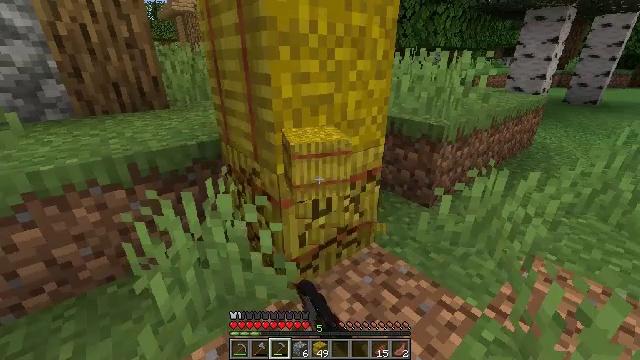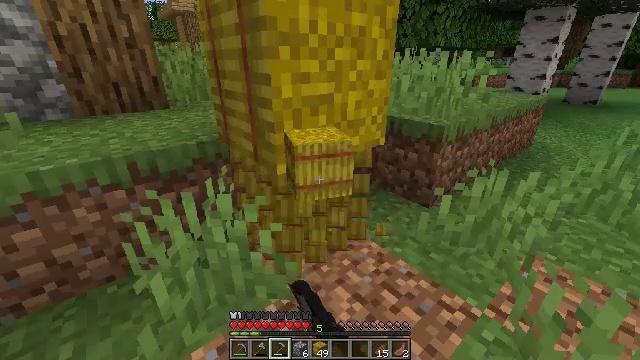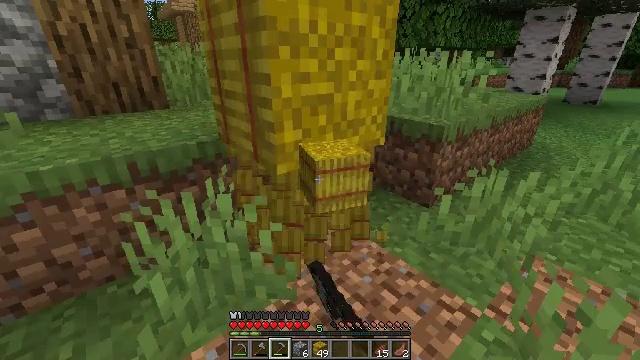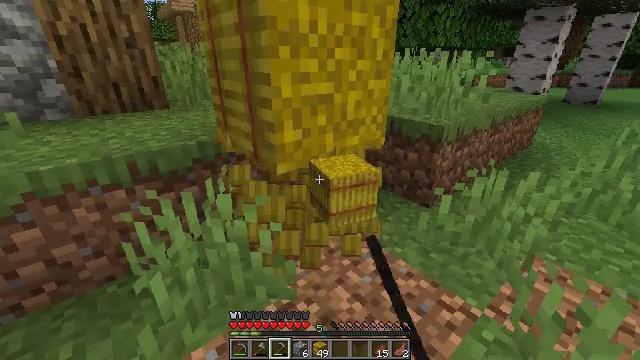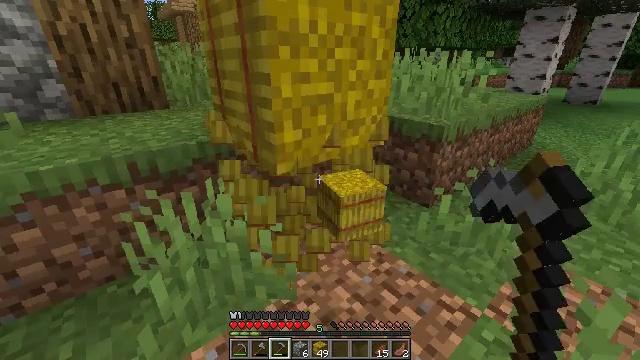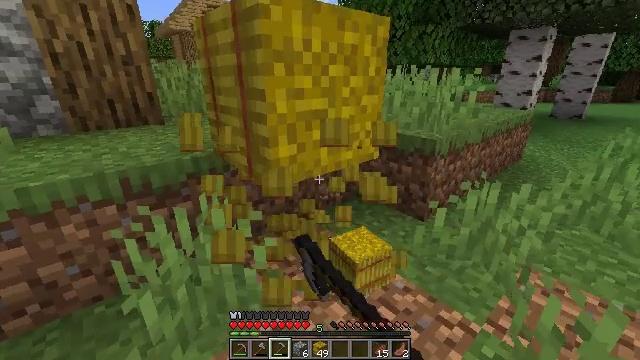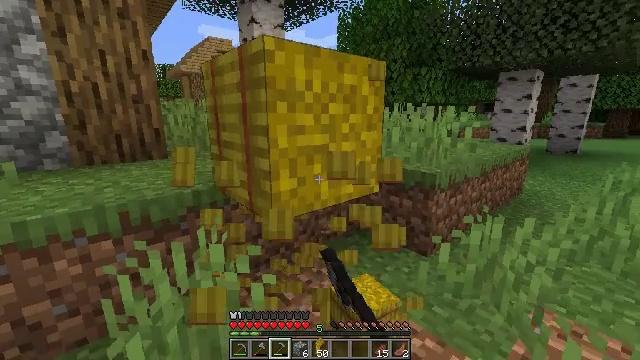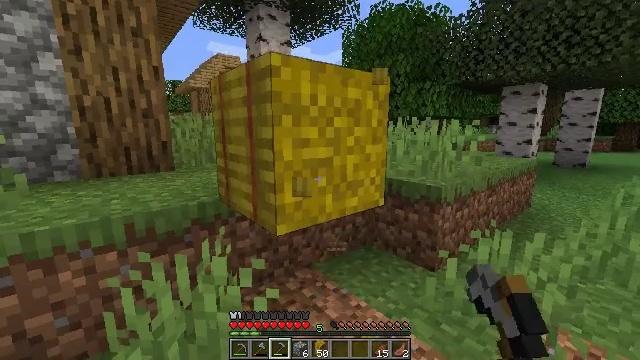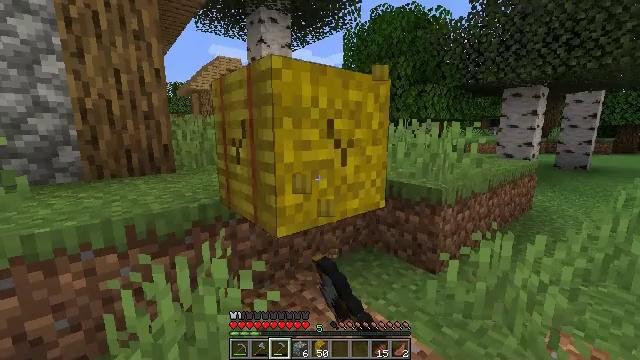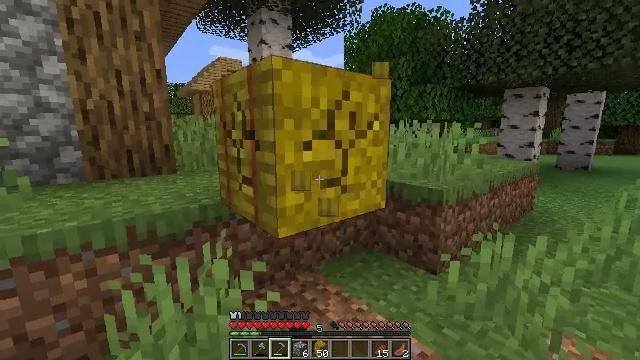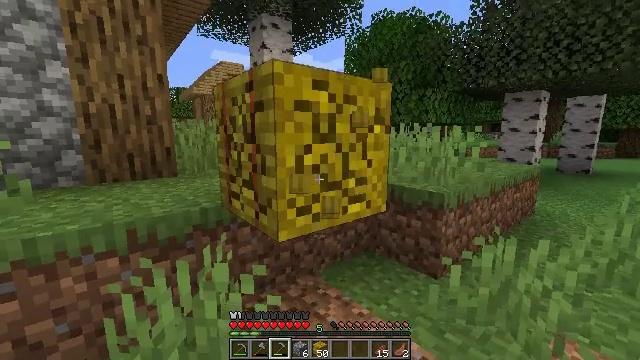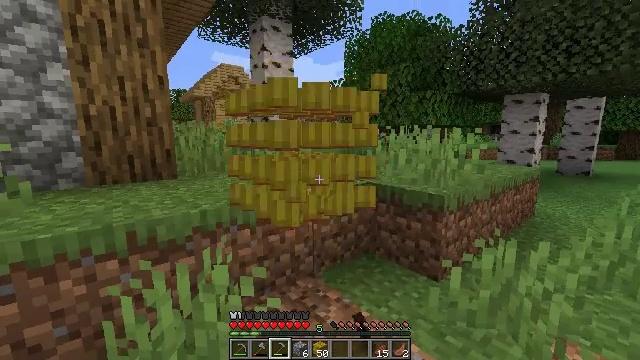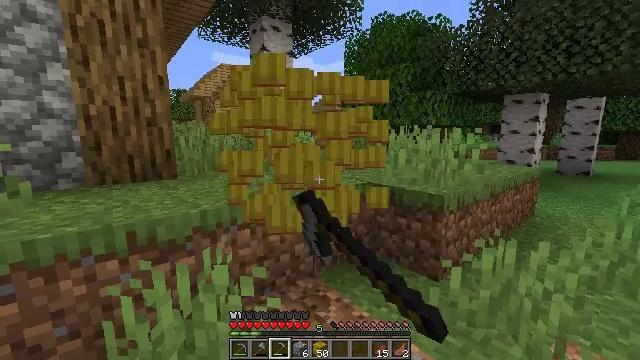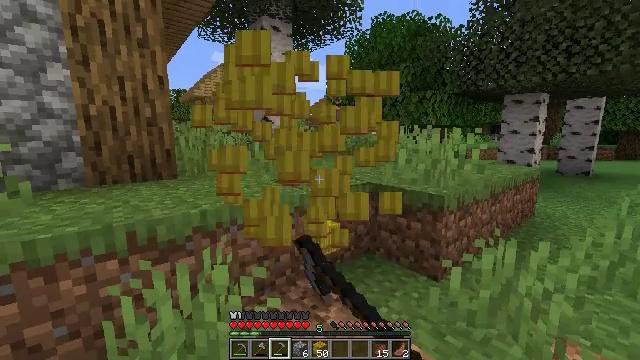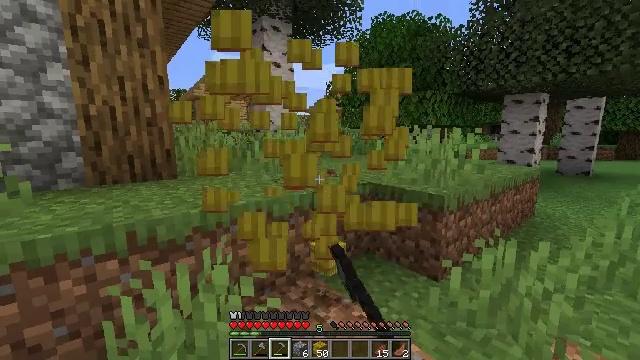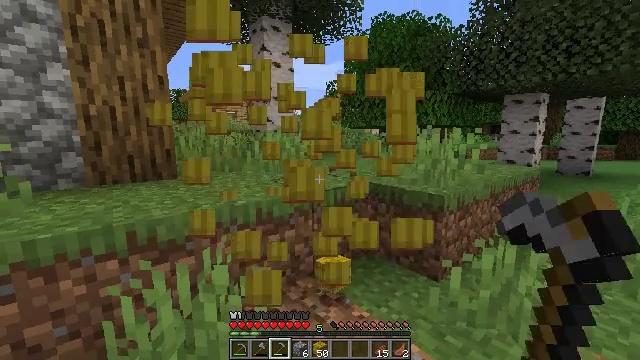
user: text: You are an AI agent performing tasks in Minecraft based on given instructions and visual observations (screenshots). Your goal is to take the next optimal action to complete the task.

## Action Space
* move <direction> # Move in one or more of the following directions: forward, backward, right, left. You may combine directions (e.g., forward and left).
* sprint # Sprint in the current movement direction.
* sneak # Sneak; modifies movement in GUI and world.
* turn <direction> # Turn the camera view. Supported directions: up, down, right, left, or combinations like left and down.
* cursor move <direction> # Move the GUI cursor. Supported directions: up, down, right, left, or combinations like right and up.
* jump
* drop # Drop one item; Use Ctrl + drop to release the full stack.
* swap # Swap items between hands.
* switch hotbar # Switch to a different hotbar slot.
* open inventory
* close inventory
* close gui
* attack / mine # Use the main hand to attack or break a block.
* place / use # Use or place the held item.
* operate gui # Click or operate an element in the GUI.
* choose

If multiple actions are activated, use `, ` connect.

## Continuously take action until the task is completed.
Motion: motion action
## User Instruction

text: Mine a hay block from the field.
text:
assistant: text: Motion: attack / mine
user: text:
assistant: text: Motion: attack / mine
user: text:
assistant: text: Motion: attack / mine
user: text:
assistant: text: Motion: attack / mine
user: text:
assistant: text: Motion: turn right and up, attack / mine
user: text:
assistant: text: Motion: turn up, attack / mine
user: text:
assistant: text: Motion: turn left and up, attack / mine
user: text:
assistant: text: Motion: attack / mine
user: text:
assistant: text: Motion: attack / mine
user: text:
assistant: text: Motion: attack / mine
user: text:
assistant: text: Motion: attack / mine
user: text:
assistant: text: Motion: attack / mine
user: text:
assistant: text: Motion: attack / mine
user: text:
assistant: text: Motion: attack / mine
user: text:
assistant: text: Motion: attack / mine
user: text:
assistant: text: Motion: attack / mine